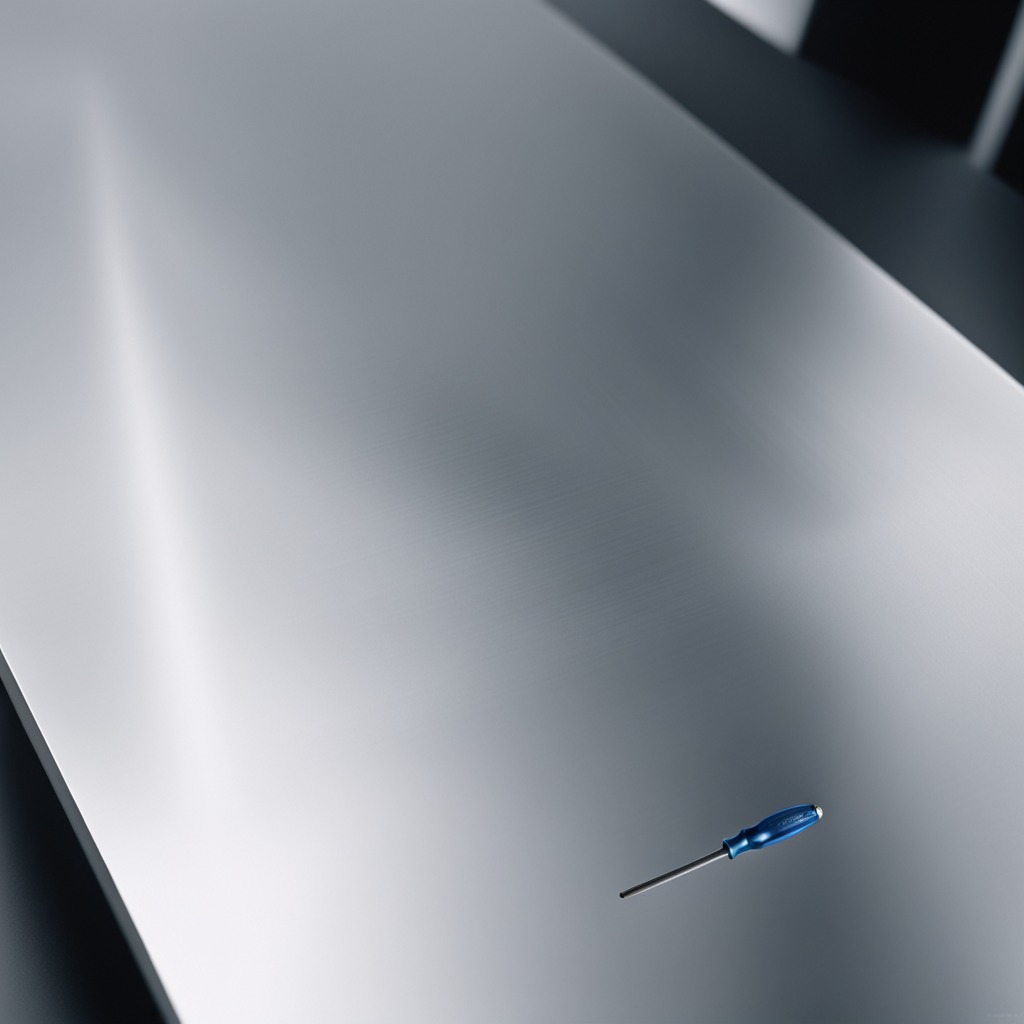
A screwdriver is lying on the stainless steel table in a high-end prototyping lab.